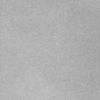
Label: dusty